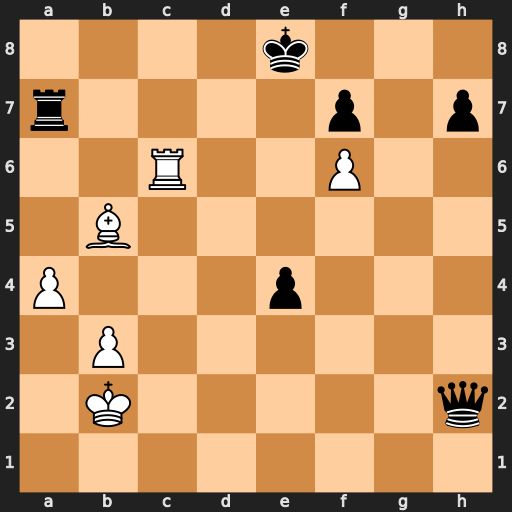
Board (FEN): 4k3/r4p1p/2R2P2/1B6/P3p3/1P6/1K5q/8
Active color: w
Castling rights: -
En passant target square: -
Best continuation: Rc2+ Kd8 Rxh2